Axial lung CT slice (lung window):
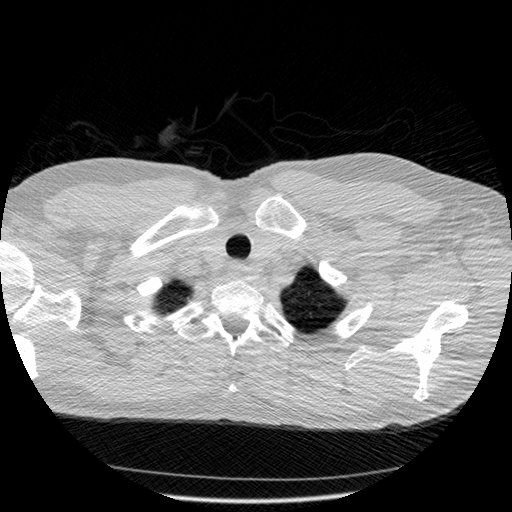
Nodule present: no